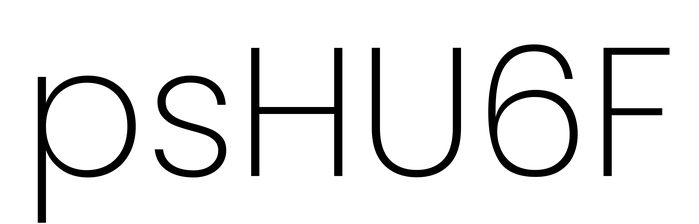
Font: Poppins-ExtraLight